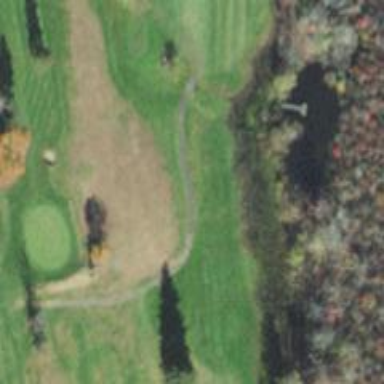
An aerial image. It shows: View of golf hole.